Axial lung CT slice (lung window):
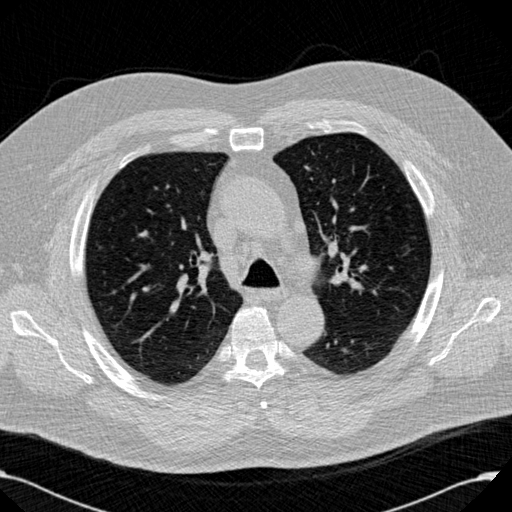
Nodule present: no